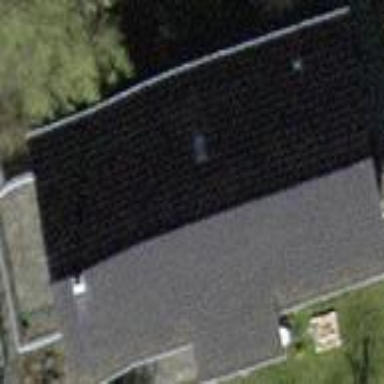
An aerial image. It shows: Gabled roof house.